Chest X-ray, PA view. Patient: 38 years old, sex M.
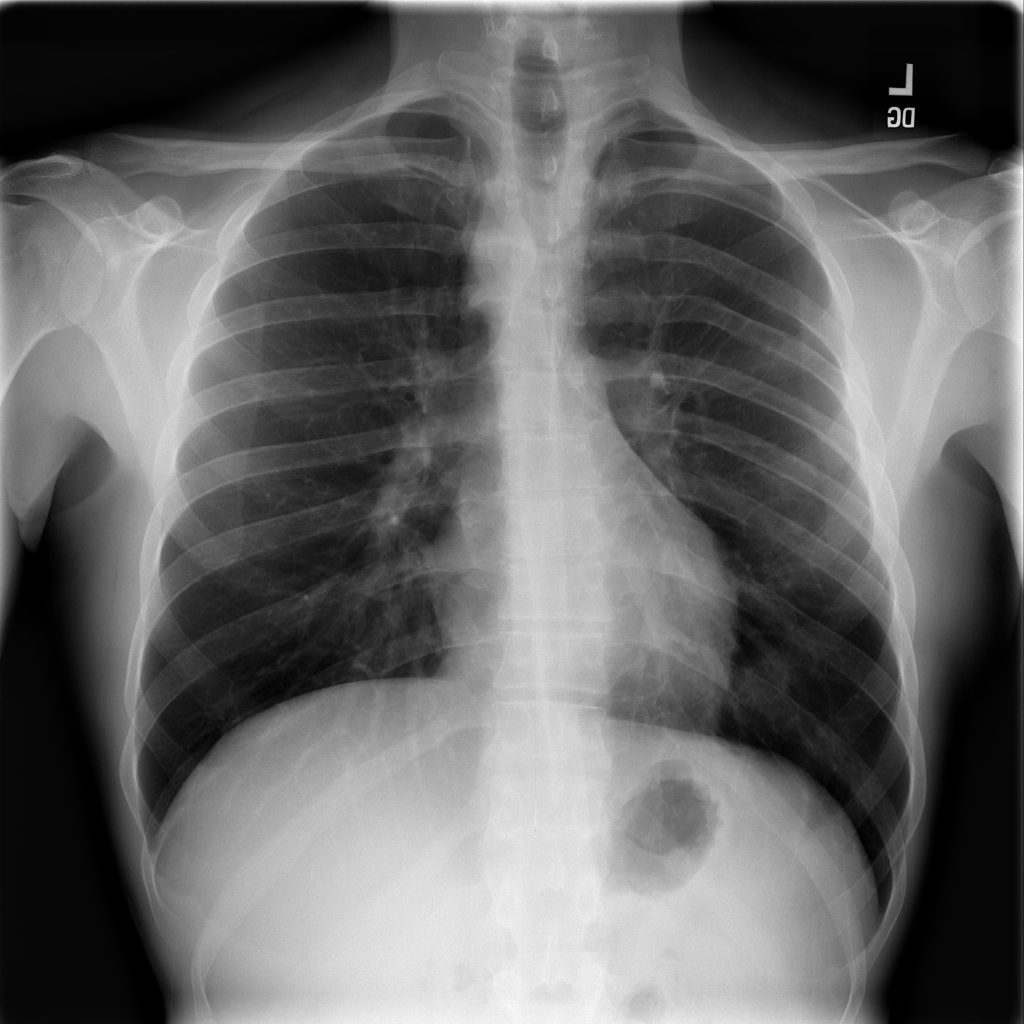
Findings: No Finding